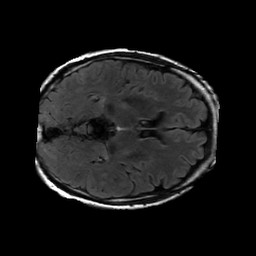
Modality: FLAIR
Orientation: axial
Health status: ill
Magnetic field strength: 3 T